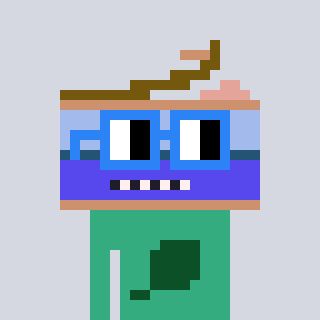
a pixel art character with square blue glasses, a canned ham-shaped head and a teal-colored body on a cool background